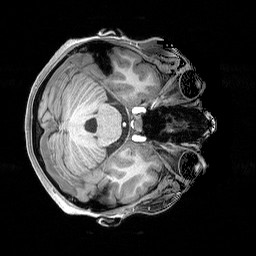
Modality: T1w
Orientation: axial
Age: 29
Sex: female
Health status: healthy